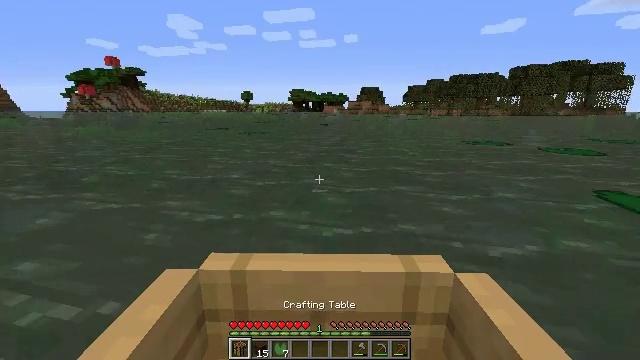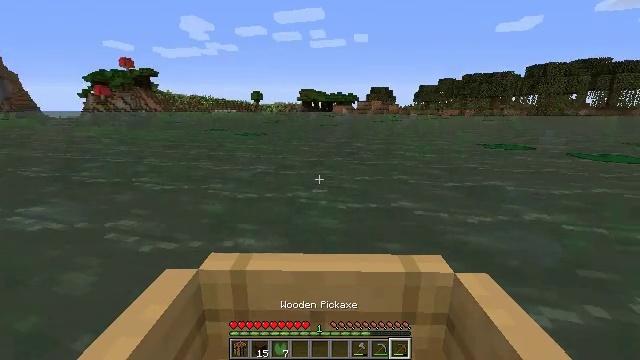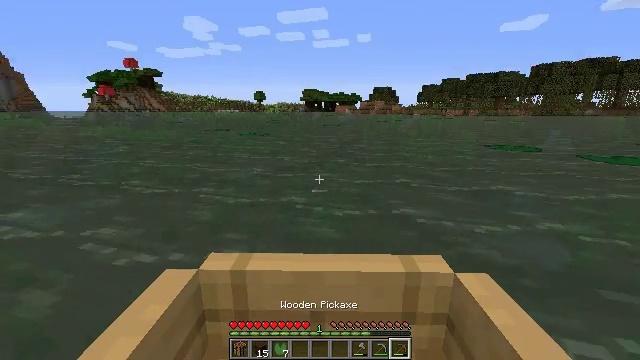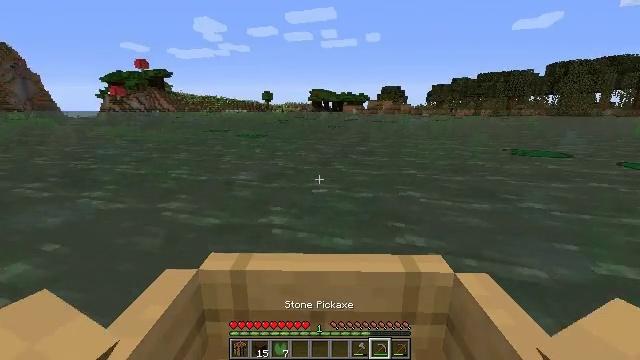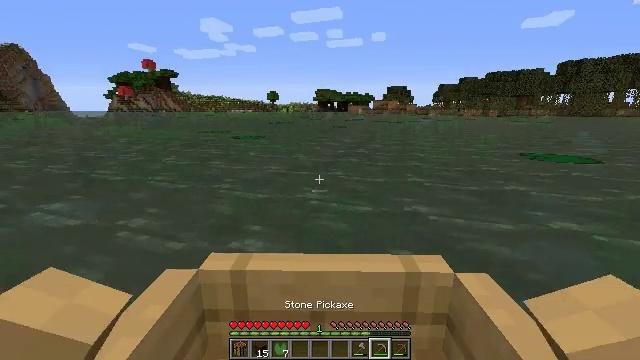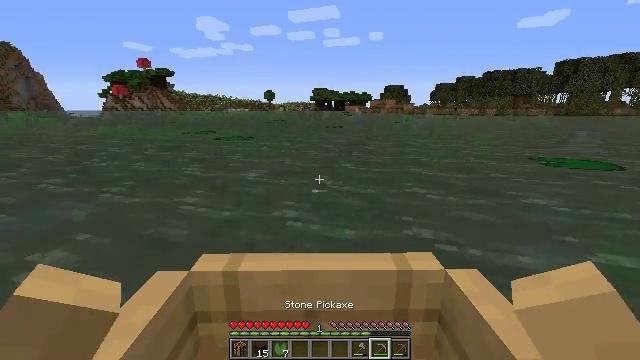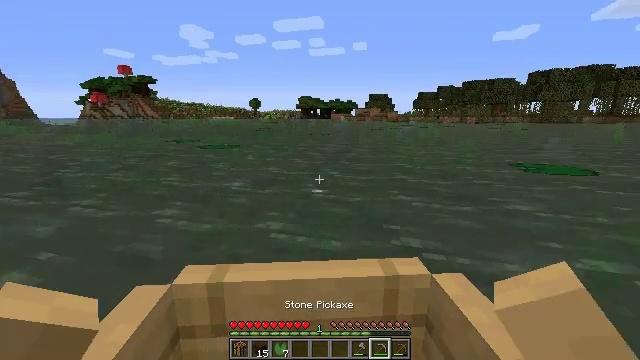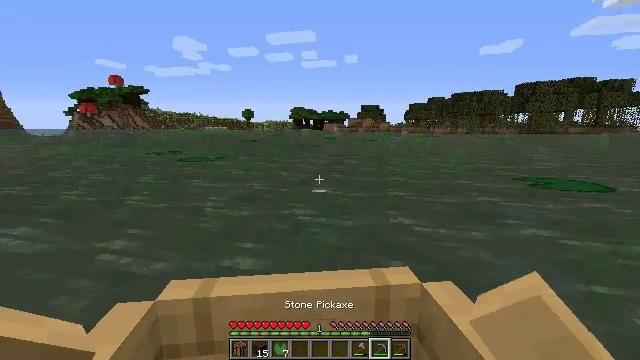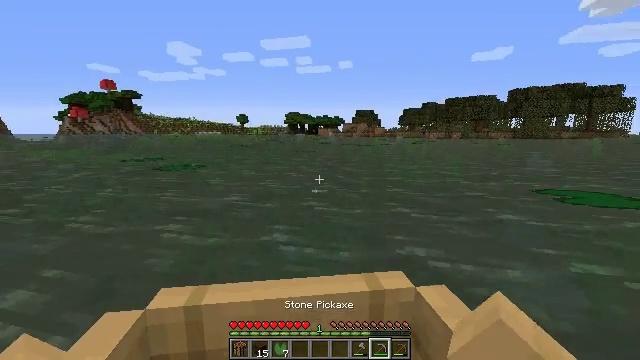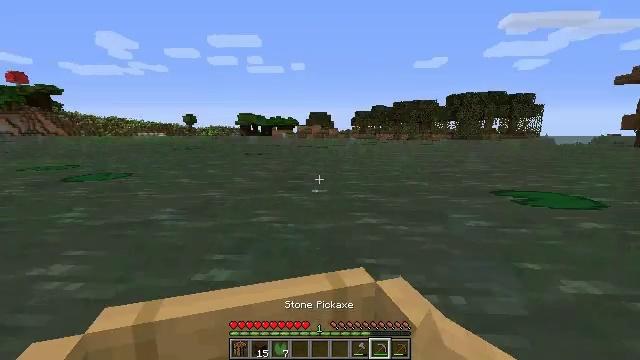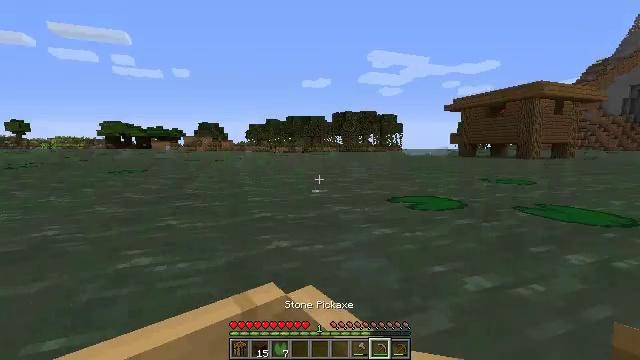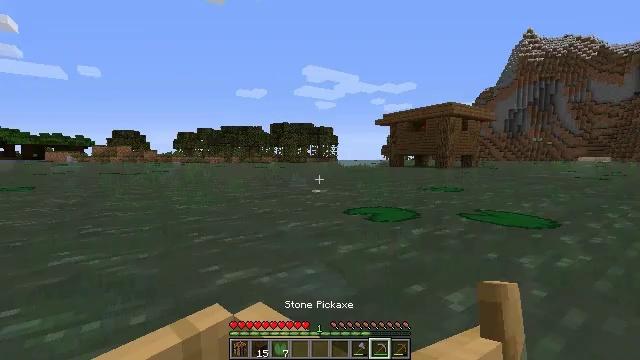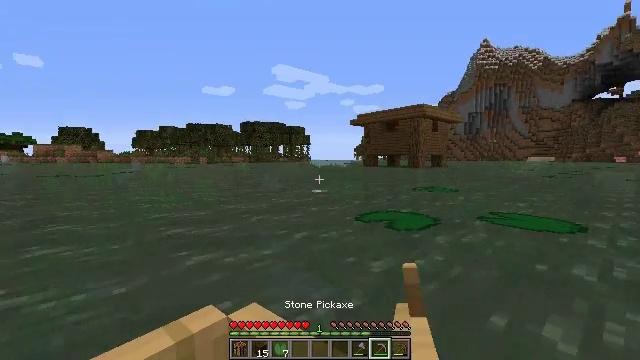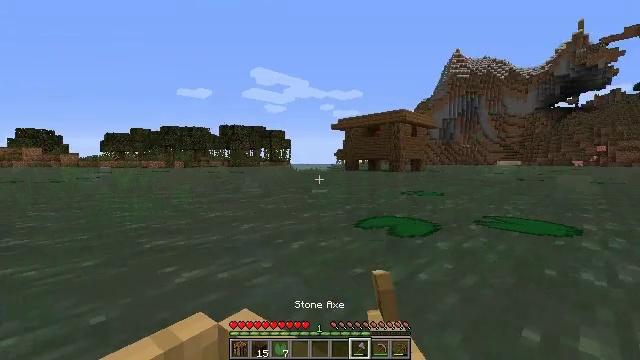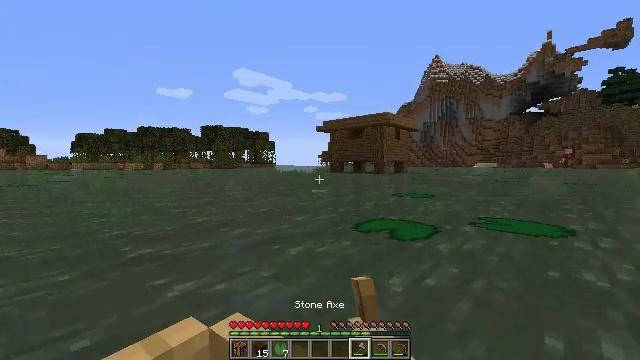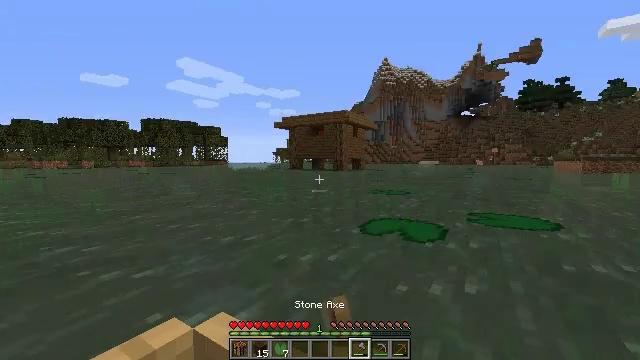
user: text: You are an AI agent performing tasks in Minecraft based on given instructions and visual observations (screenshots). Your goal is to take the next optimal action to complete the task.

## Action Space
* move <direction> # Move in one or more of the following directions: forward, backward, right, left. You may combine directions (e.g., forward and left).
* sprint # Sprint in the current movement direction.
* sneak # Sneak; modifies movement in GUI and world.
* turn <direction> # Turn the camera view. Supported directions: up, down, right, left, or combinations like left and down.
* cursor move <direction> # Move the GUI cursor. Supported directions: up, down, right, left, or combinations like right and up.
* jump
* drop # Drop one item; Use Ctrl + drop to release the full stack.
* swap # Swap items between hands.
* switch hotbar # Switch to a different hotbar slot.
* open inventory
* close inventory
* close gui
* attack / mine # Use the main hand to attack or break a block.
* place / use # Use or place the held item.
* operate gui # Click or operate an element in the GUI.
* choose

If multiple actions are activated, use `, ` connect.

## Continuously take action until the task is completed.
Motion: motion action
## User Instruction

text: Drop a lily pad.
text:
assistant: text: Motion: move forward
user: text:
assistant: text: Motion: move forward
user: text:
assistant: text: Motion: move forward
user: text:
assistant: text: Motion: move forward
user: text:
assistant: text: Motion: move forward, turn right
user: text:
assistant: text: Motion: move forward, turn right and up
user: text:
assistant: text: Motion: move forward and move right, turn right and up
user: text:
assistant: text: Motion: move forward and move right, turn right and up
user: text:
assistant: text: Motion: move forward and move right, turn right
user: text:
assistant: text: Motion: move forward and move right, turn right and up
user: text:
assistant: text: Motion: move forward and move right, turn right and up
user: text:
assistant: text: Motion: move forward and move right, turn right
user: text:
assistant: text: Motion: move forward and move right, turn right
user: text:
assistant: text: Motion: move forward, turn right
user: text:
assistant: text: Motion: move forward, turn right
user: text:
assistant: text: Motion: move forward, turn right and down
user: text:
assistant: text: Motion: move forward
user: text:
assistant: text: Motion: move forward
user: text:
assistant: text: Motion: move forward
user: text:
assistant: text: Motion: move forward and move right
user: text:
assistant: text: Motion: move forward and move right
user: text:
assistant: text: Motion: move forward and move right
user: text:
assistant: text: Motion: move forward, turn left
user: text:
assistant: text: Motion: move forward, turn left
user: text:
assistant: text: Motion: move forward, turn left
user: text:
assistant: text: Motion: move forward, turn left
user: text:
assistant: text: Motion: move forward, turn left
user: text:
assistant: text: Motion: move forward
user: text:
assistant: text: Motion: no_op
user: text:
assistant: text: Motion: no_op